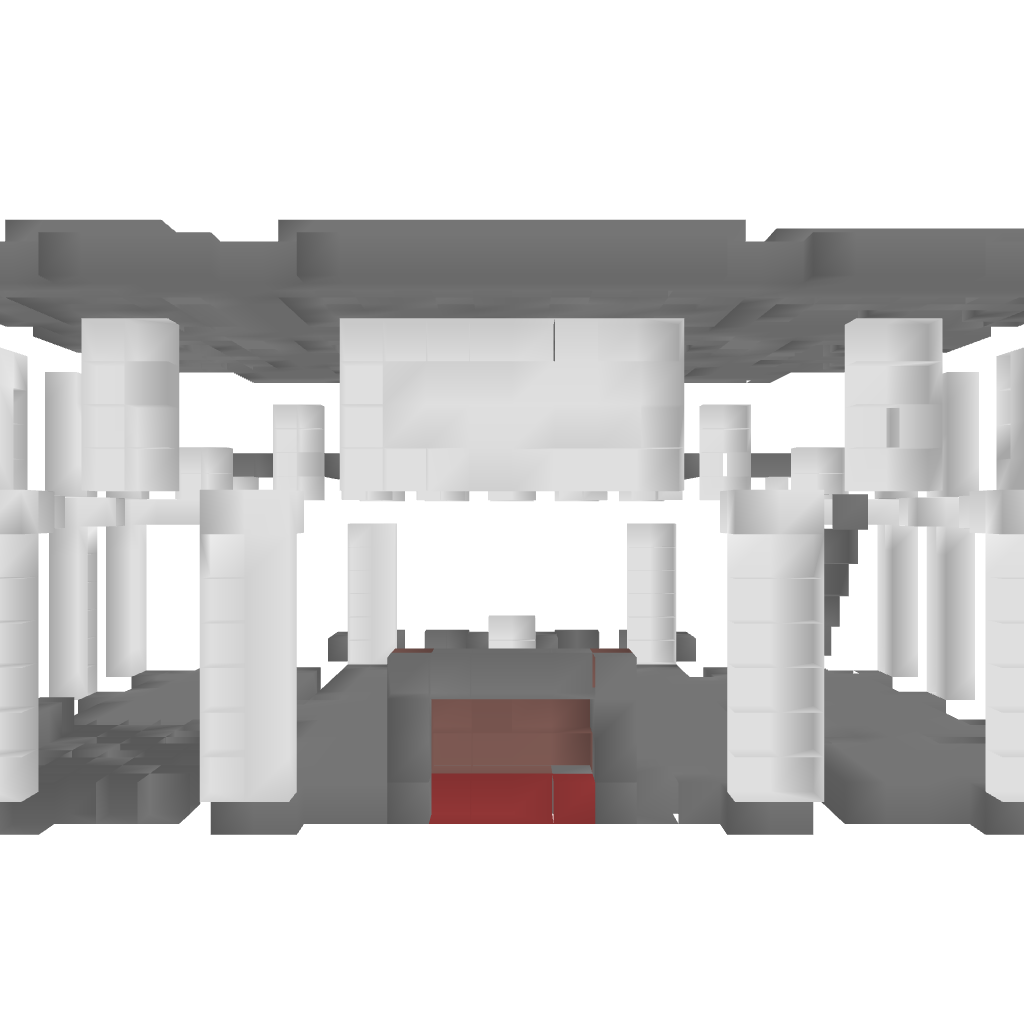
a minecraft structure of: MCSuire's Big House bad low quality